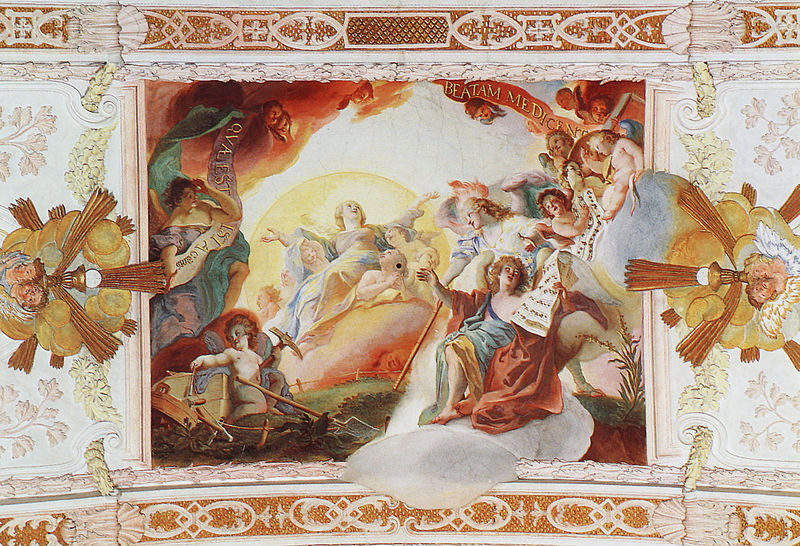
Titel: Deckenfresken der Klosterkirche Fürstenfeld
Künstler: Cosmas Damian Asam
Standort: Fürstenfeldbruck, Kloster Fürstenfeld (EU - D - Bayern)
Schlagwörter: himmel, wolken, grün, rot, wolke, ornament, barock, kirche, sonne, gold, decke, gesang, musik, rokoko, engel, schrift, noten, verzierung, strahlen, arzt, medizin, manierismus, onne, erscheinung, fresko, bänder, heilig, maria, blasen, aufnahme, schaufel, christi, apollo, deckenmalerei, spruchband, heil, beatus, glückseligkeit